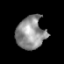
Tissue: prostate
Cell type: T cells
Senescence score: 0.7264
Nuclear area (px): 919
Mean DAPI intensity: 143.178